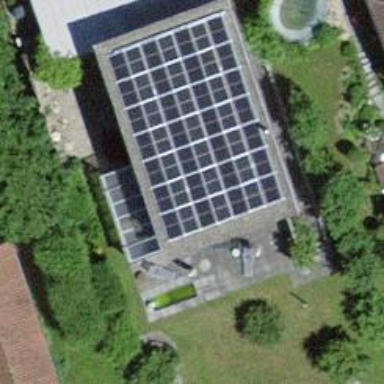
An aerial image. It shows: Solar power generator using photovoltaic panels.